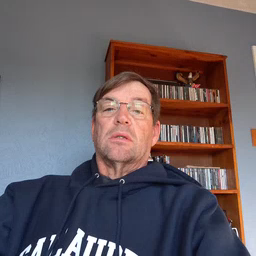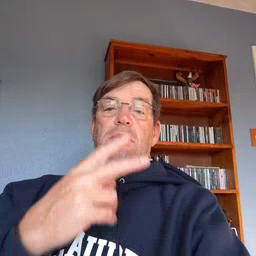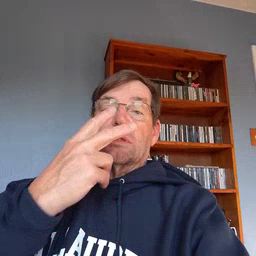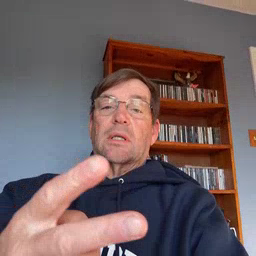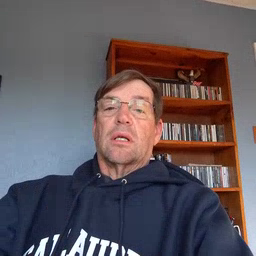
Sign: see